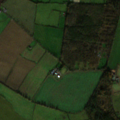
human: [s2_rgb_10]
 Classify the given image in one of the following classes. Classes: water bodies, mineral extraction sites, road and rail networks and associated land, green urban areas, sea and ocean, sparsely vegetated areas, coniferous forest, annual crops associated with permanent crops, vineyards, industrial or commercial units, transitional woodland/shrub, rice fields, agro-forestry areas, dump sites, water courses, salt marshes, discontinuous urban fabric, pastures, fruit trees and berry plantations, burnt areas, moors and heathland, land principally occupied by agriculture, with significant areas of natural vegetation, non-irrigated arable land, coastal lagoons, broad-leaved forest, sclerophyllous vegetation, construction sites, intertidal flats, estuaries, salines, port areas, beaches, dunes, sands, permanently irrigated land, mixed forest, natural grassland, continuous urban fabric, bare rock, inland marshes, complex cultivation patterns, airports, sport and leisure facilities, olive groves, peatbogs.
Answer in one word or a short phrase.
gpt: non-irrigated arable land, pastures, transitional woodland/shrub